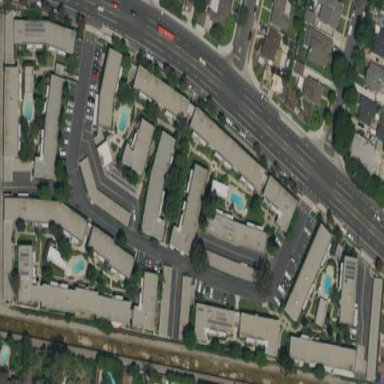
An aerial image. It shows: Residential area consisting of condominiums.